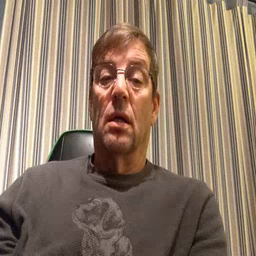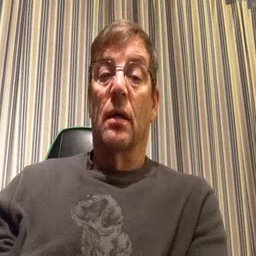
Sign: first